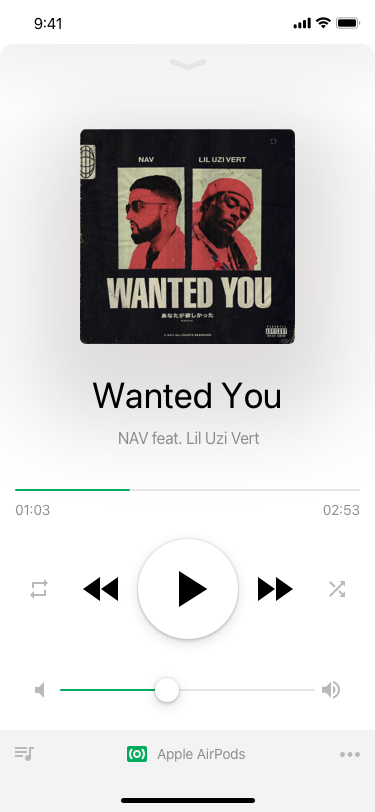
Text in this UI design:
KK
9:41 AM
Apple AirPods
NAV feat. Lil Uzi Vert
Wanted You
01:03
02:53